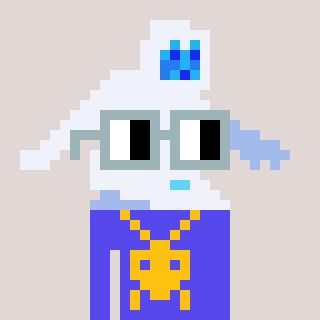
a pixel art character with square dark gray glasses, a yeti-shaped head and a computerblue-colored body on a warm background